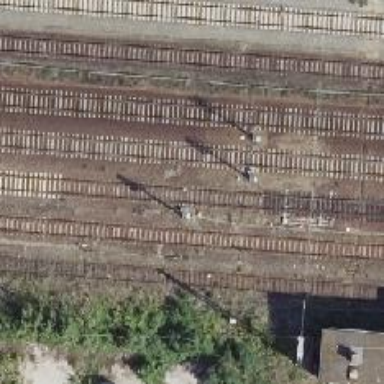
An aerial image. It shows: Railway signal.